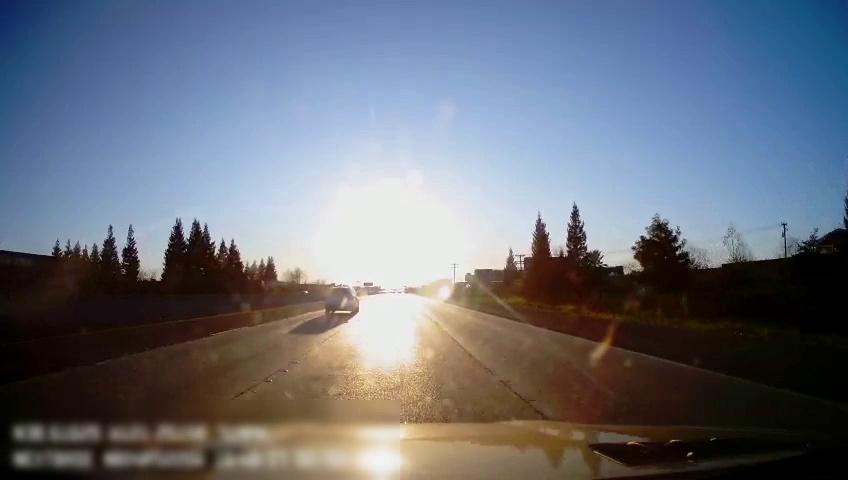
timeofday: Day
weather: Sunny
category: Drivable Space
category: Vehicles | SUV
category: Lanes | Alternate Lane
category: Lanes | Alternate Lane
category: Lanes | Current Lane
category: Lanes | Alternate Lane